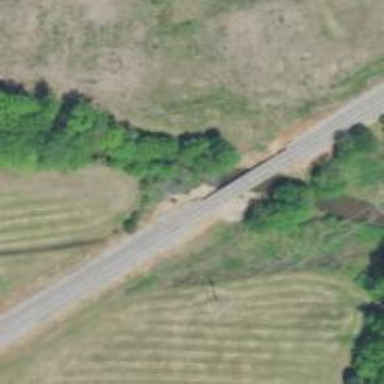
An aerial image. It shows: Railway spur bridge.